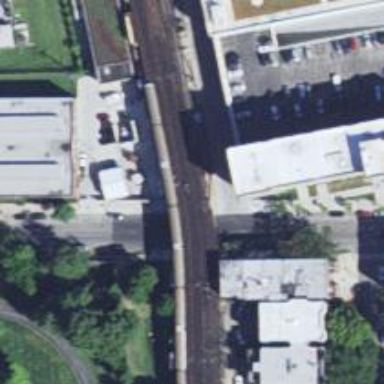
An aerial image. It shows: Railroad crossover.